Aerial crown-view tile of a tropical tree (Barro Colorado Island, Panama), acquired 20250317:
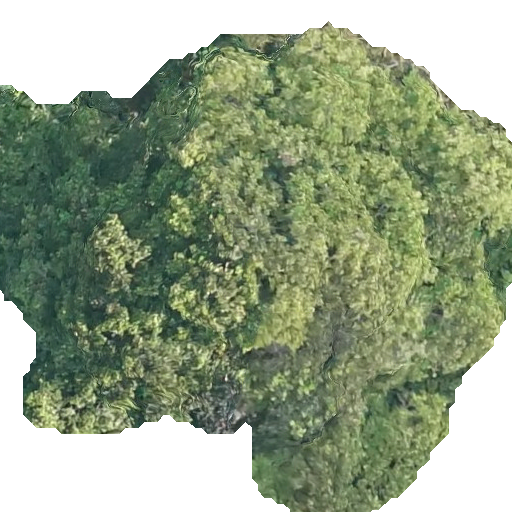
Species: Prioria copaifera
GBIF accepted scientific name: Prioria copaifera
Crown area: 284.969 m²